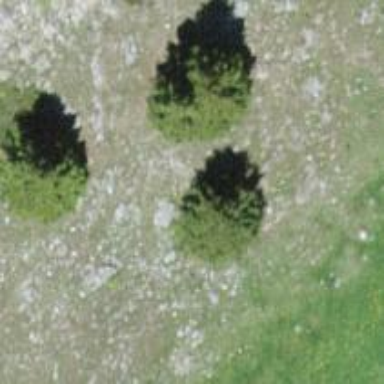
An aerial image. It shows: Needle-leaved tree in its natural environment.